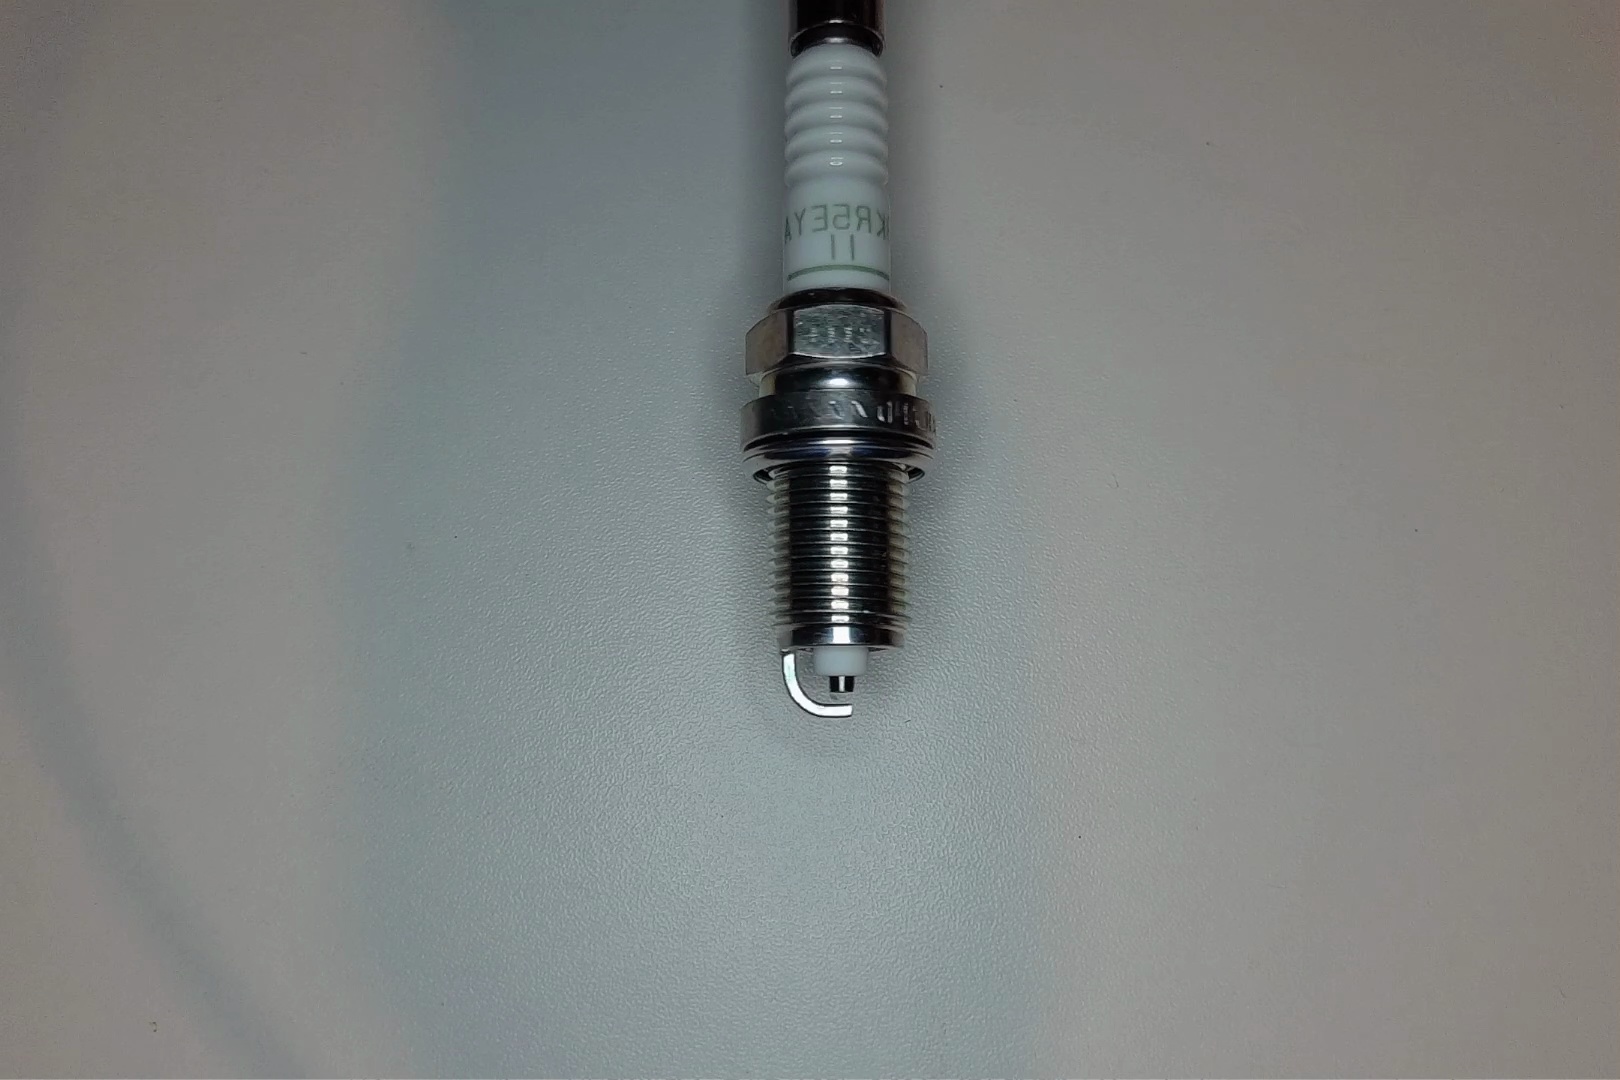
Label: normal